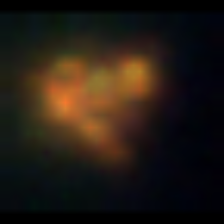
Taxon: Unknown_detritus
Group: Unknown